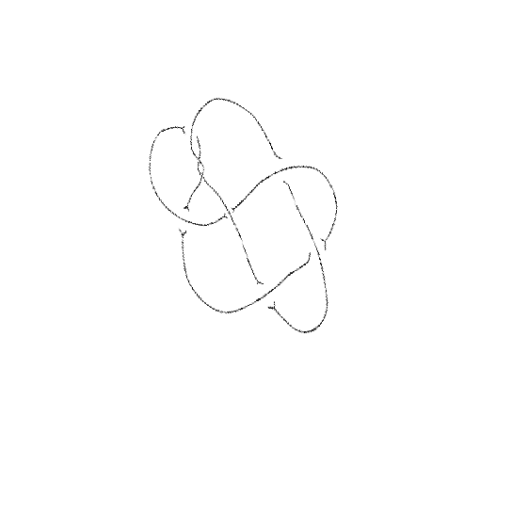
Crossing number: 8